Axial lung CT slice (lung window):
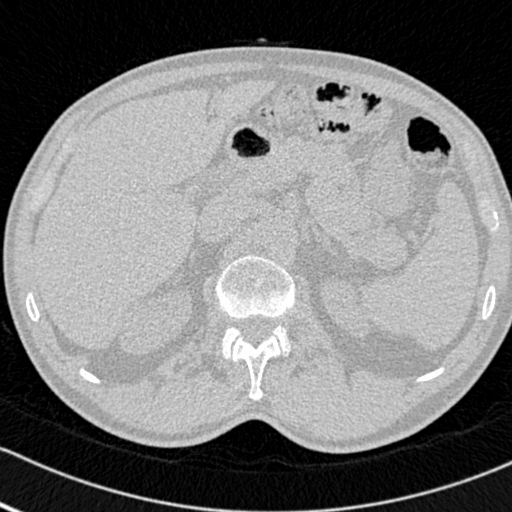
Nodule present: no